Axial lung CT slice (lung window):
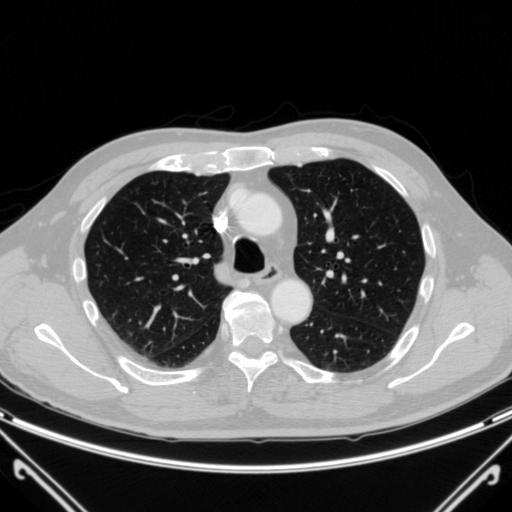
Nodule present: no